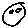
Label: moon